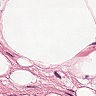
Metastatic tissue present: no